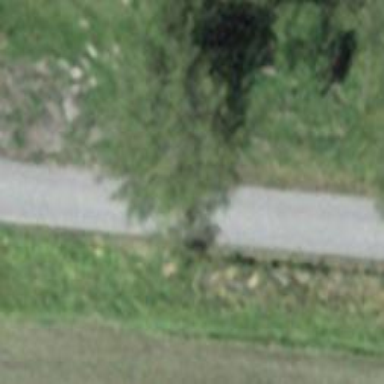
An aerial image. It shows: Unclassified road.